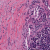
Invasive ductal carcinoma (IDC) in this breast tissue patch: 0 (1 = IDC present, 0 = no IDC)